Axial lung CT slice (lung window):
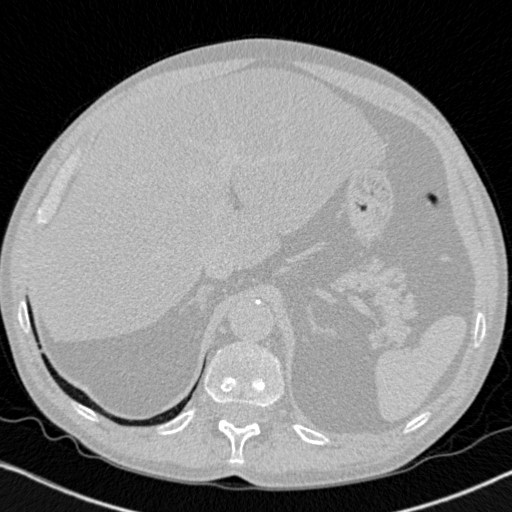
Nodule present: no